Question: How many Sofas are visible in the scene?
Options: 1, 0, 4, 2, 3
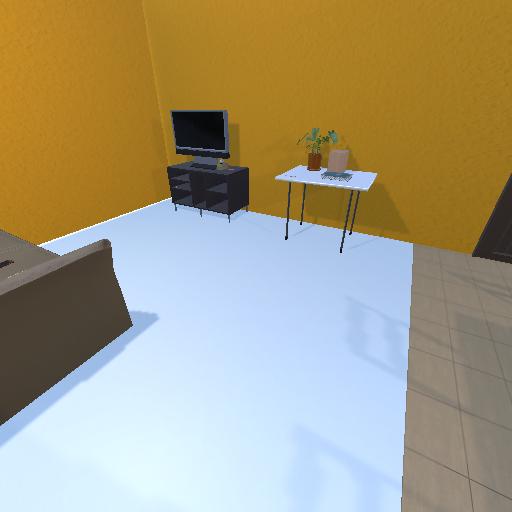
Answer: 1